Aerial crown-view tile of a tropical tree (Barro Colorado Island, Panama), acquired 20250616:
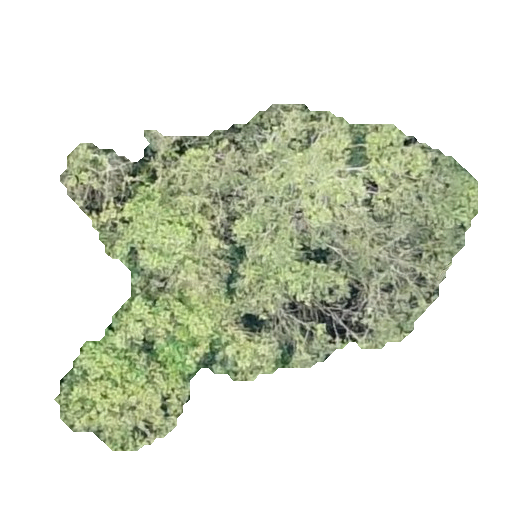
Species: Luehea seemannii
GBIF accepted scientific name: Luehea seemannii
Crown area: 130.827 m²